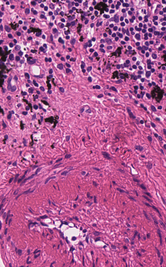
Tumor epithelial tissue: no
Tumor-associated stroma tissue: yes
Normal tissue: no